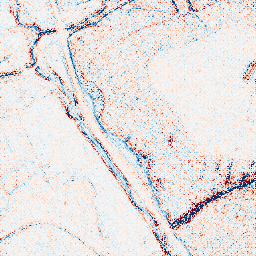
Category: edge_preserving
Decomposition family: bilateral
Decomposition parameters: d: 9
sigma_color: 75
sigma_space: 25
Upsampling method: regularized
Upsampling parameters: scale: 2
lambda_reg: 0.1
Upsampling scale: 2